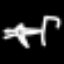
Label: airplane